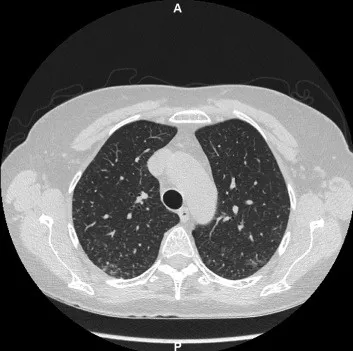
High-resolution computed tomography chest image showing numerous small pulmonary nodules in the lung apices bilaterally.
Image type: radiology (ct)